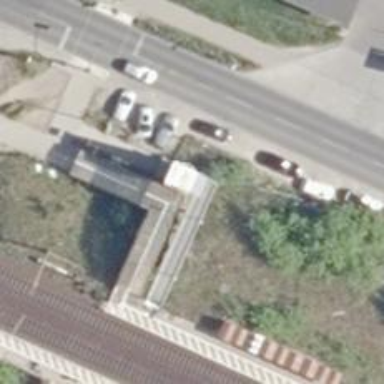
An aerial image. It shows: Footway bridge with metal surface.